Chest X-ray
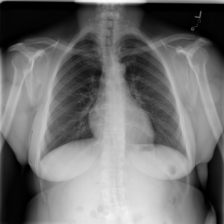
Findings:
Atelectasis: negative
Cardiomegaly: negative
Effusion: negative
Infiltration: negative
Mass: negative
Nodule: negative
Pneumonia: negative
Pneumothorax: negative
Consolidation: negative
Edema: negative
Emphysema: negative
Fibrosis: negative
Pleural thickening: negative
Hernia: negative